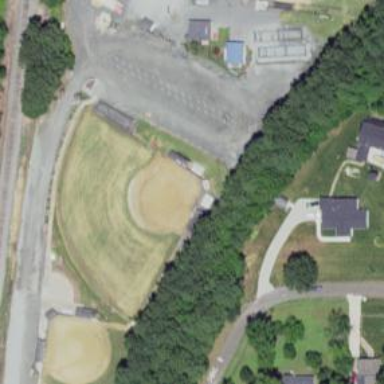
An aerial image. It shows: Bleachers on leisure land.